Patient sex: F
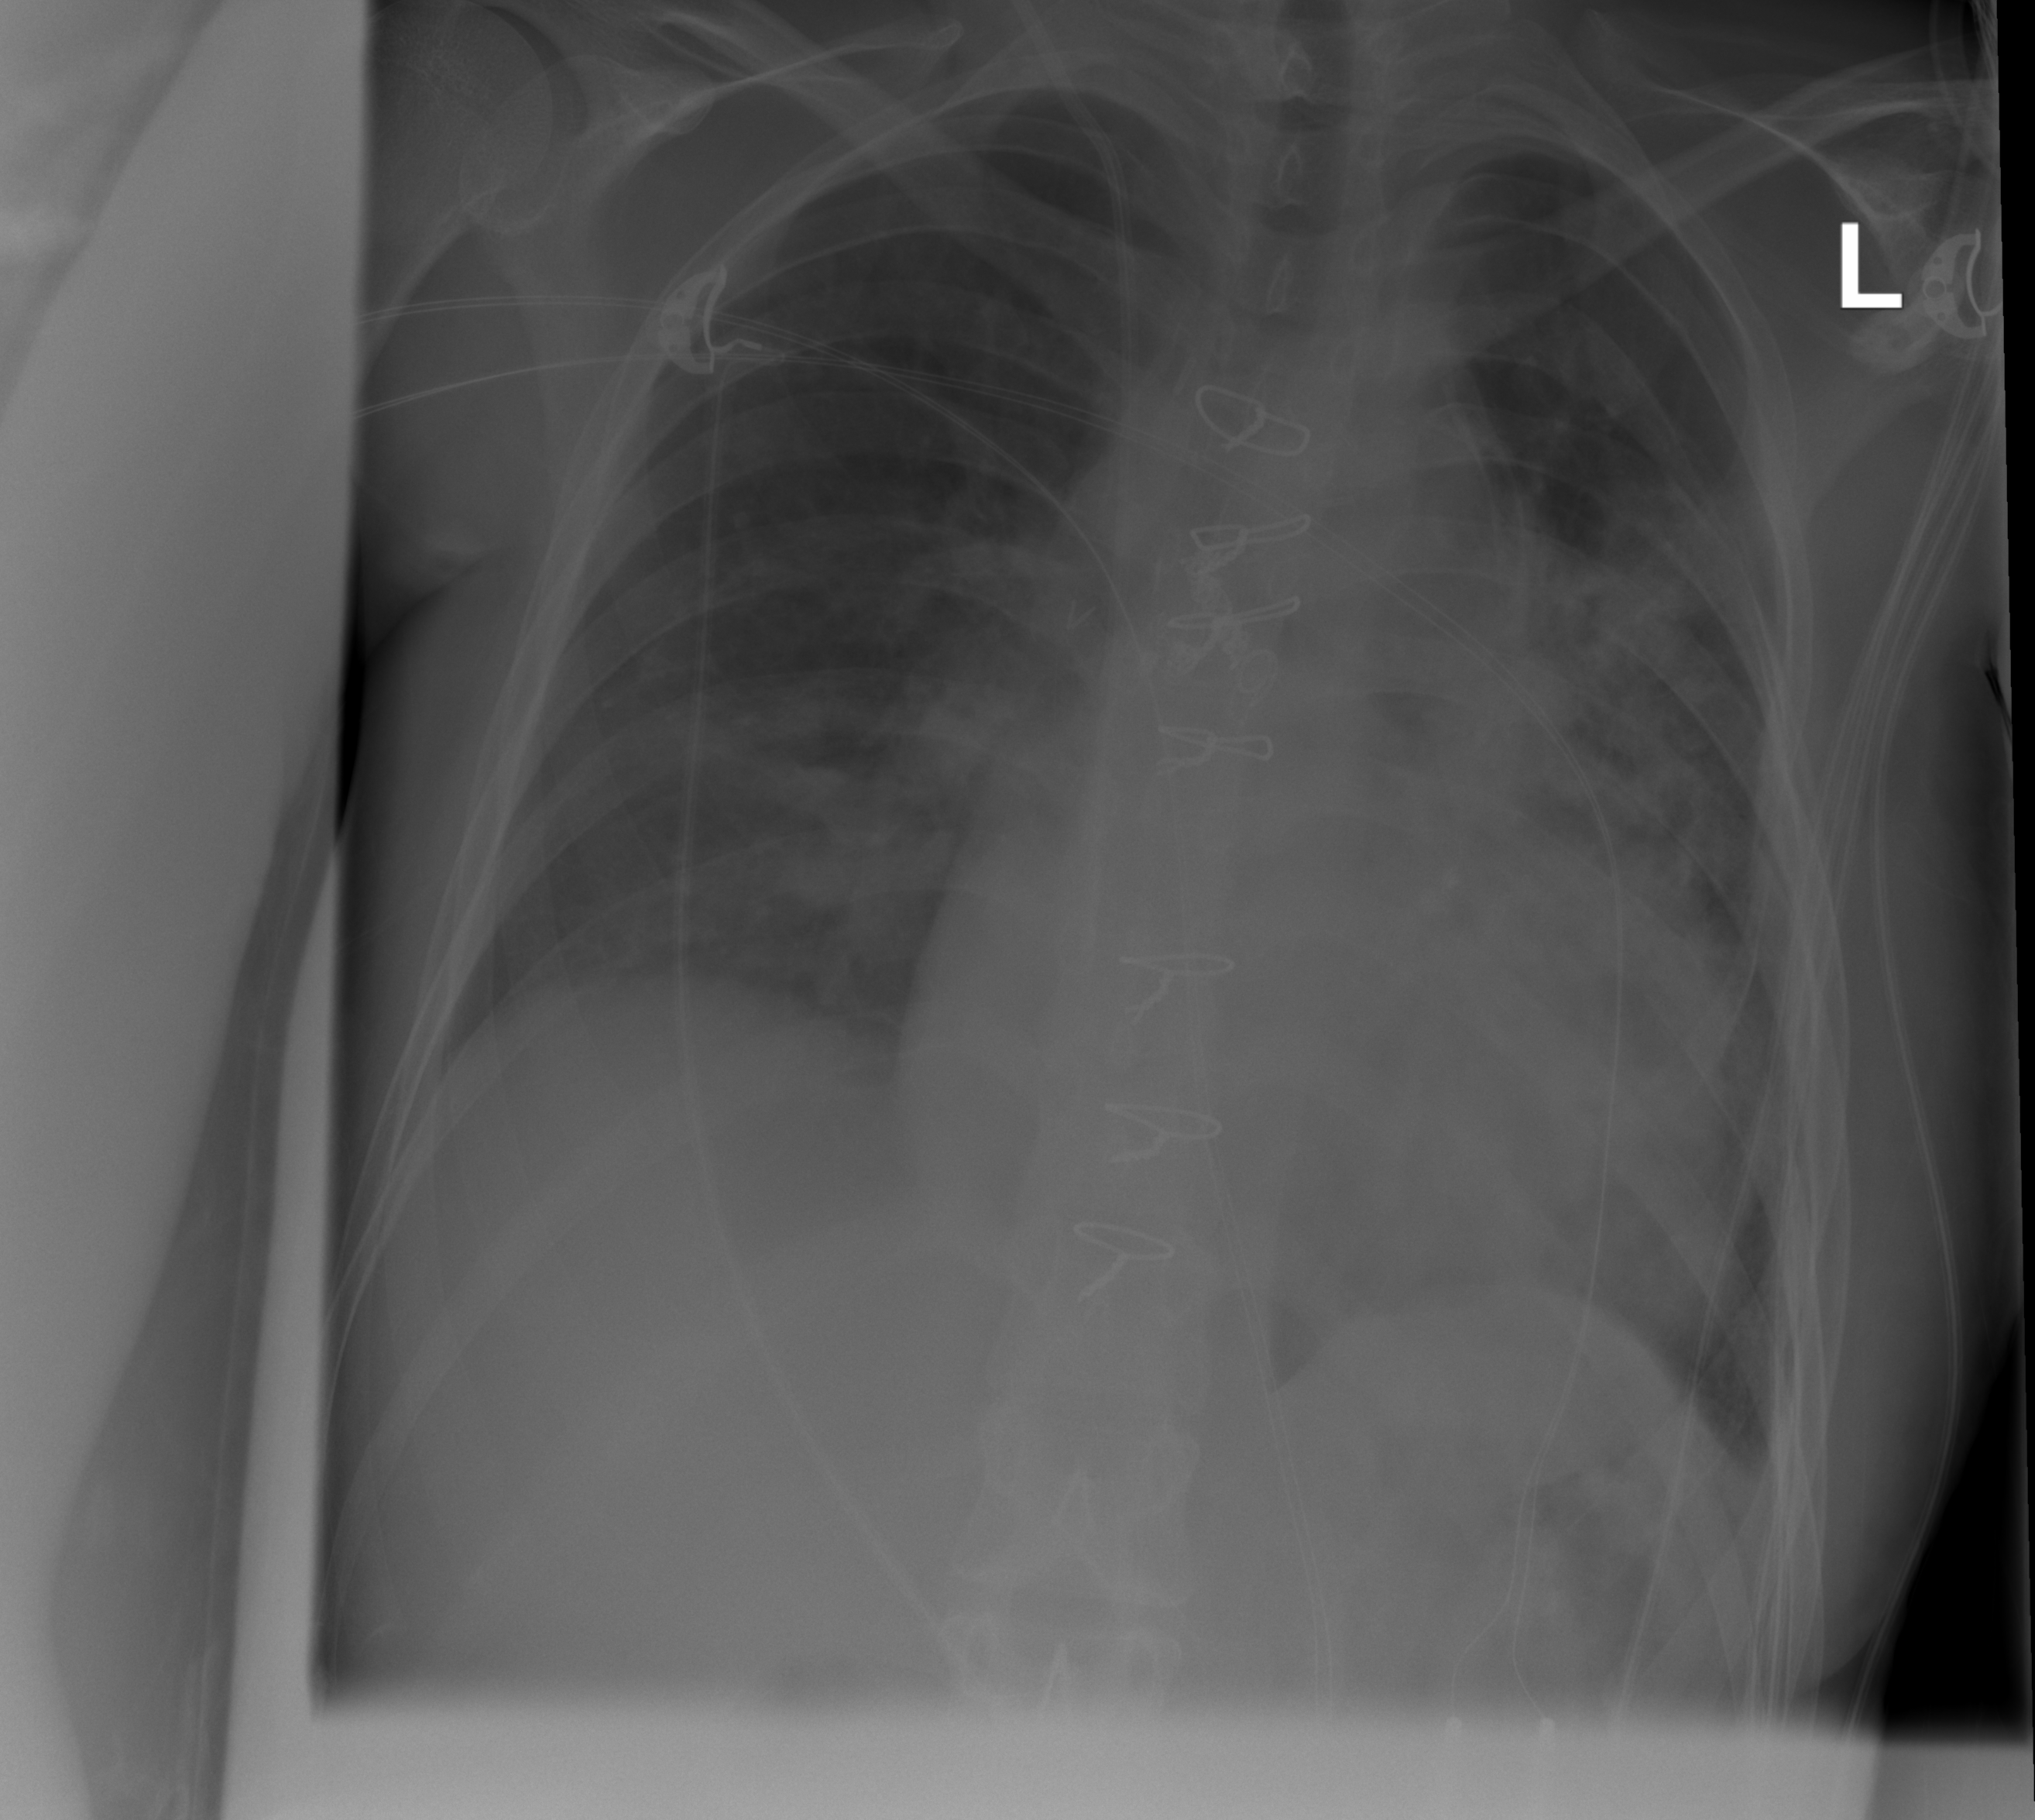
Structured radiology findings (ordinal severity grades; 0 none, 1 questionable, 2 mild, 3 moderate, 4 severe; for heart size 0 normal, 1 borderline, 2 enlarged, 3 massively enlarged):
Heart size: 2
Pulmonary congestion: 2
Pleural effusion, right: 2
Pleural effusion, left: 1
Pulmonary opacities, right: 0
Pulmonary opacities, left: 2
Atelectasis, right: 2
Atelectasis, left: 2